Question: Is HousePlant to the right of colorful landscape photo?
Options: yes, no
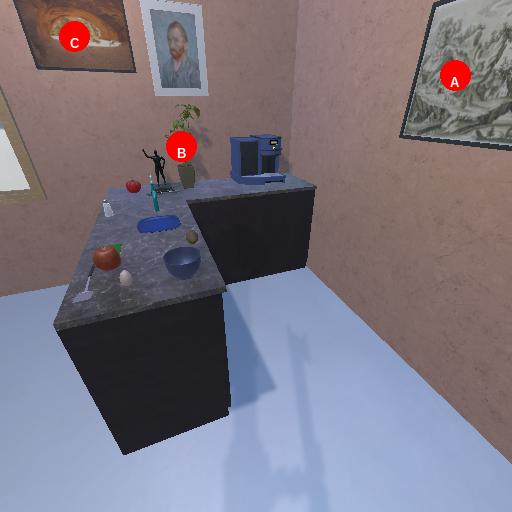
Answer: yes